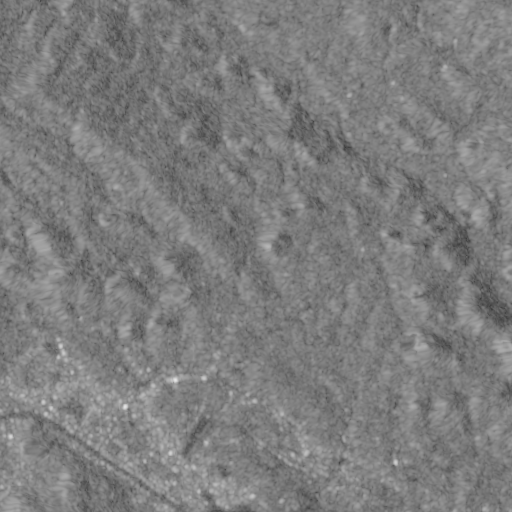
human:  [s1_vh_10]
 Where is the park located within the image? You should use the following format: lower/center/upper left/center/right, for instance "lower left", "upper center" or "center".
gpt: The park is located in the lower of the image.
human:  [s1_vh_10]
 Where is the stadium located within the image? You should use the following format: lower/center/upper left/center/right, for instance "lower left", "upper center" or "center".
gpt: The stadium is located in the lower left of the image.
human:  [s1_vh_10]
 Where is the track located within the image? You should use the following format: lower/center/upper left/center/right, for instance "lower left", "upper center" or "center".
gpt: The track is located in the lower left of the image.
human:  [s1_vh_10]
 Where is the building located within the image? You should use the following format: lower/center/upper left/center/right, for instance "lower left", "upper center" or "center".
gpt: There is no building in the image.

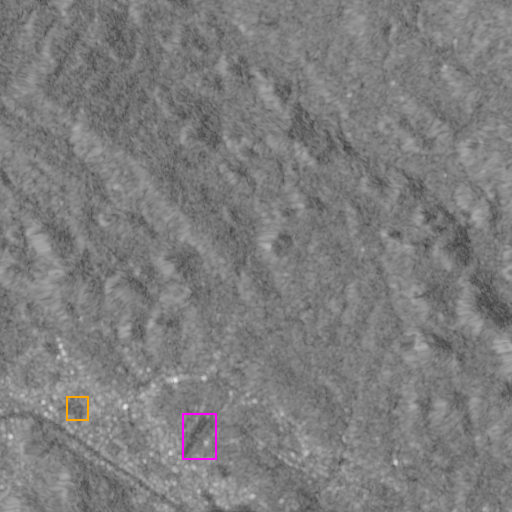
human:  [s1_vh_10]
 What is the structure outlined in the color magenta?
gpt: The structure outlined in magenta is a park.
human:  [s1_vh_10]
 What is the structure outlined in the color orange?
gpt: The structure outlined in orange is a stadium.
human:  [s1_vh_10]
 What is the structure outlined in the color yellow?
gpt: There is no yellow outline.